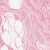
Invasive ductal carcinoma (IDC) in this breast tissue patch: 0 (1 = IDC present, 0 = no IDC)